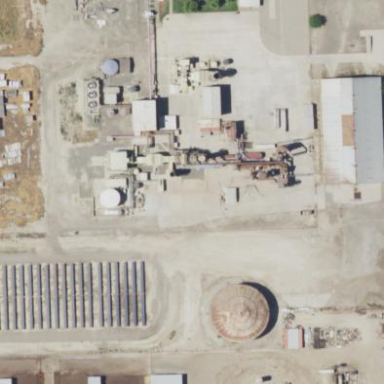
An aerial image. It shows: Industrial area with power plant.